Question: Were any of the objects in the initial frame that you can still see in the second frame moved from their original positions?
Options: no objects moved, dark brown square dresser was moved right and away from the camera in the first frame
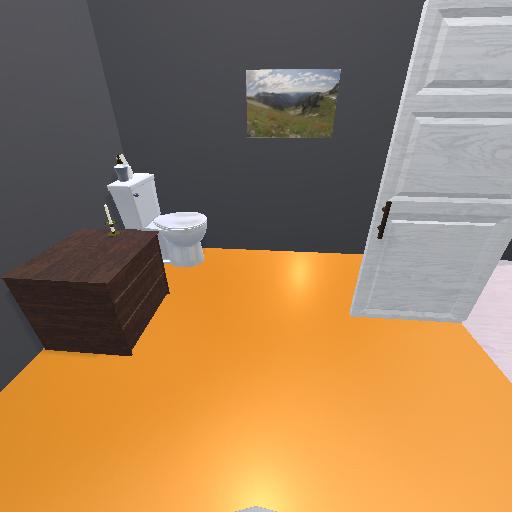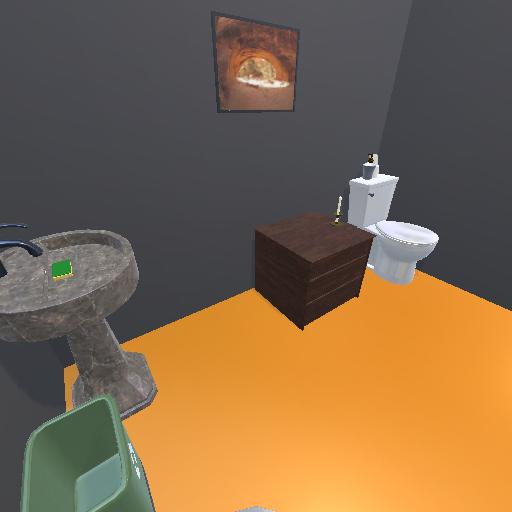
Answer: no objects moved